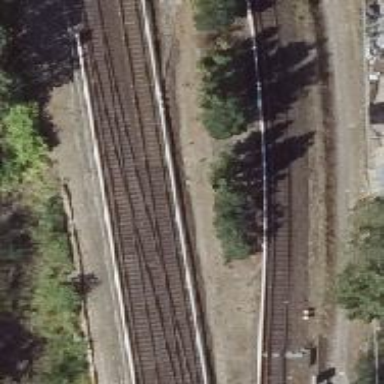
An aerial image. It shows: Railway milestone.